Question: This is my bootstrap code.
'''
<label>Select Leave Type</label>
<div class="dropdown">
<i class="dropdown-arrow dropdown-arrow-inverse"></i>
<button class="btn btn4 btn-default dropdown-toggle" type="button" id="menu0" data-toggle="dropdown">--Select--
<span class="caret"></span></button>
<ul class="dropdown-menu dropdown-inverse0" role="menu" aria-labelledby="menu0" id="drp0">
<li role="presentation"><a data-myAttribute0="casual" class="list0" href="#" >Casual Leave</a></li>
<li role="presentation"><a data-myAttribute0="annual" class="list0" href="#" >Annual Leave</a></li>
<li role="presentation"><a data-myAttribute0="medical" class="list0" href="#" >Medical Leave</a></li>
</ul>
</div>
'''
This is the code I usually use to hide whole dropdown.
'''
$('.btn4').css('visibility', 'hidden');
'''
But at the moment I want to hide one item. Can't figure-out that. Please help me. Thank you.
When I use
'''
<script>
$('document').ready(function () {
$('#drp0 li').eq(1).css('visibility', 'hidden');
});</script>
'''
This happens.

As you can understand this is not what I need.Please give me more suggestion
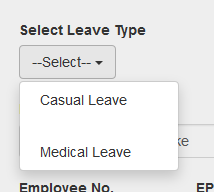
Answer: To use absolutely Bootstrap solution you can add 'hide' class to the element you want to hide.
For example:
'''
<li role="presentation"><a data-myAttribute0="annual" class="list0 hide" href="#" >Annual Leave</a></li>
'''
Here's example on BootPly: <URL>
If you want this to be done dynamically using jQuery you can try this:
'''
$('ul > li:eq(1)').addClass('hide');
'''